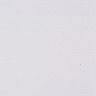
Metastatic tissue present: no